Question:
How is it possible to achieve this behaviour with umano sliding panel and a bottom navigation view sliding on top of eachother?
Since Umano Sliding Panel up requires 2 child layouts(main layout and slider layout) where should i add the navigation view? At the moment my layout is like this:
'''
<RelativeLayout>
<SlidingPanelUp layout_above="bottom_navigation_view">
<(Main)CoordinatorLayout>
<(Slider)LinearLayout/>
<(Main)/CoordinatorLayout>
</SlidingPanelUp>
<BottomNavigationView alignParentBottom="true"/>
</RelativeLayout>
'''
Right now when the slider takes up all of the screen i have to hide the bottom navigation and when slider is collapsed or closed i have to make navigation visible again.
The problem is that i use "setVisibility" method on the navigation bar and it just appears and disappears out of nowhere and the transition is really ugly.
I tried using animations but the sliding animation from the SlidingPanel is faster than my custom animation so the navigation always ends up on top (basically the 'layout_above="bottom_navigation_view"' is not working).
Any idea how to make it as smooth as SoundCloud?
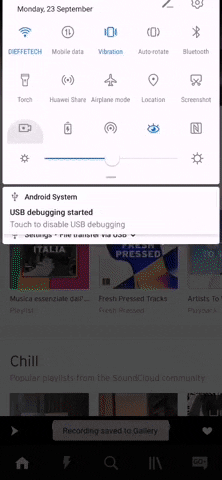
Answer: In the end i did like @Gabriele Mariotti said and implemented a <URL>.
For the SoundCloud like animation i used: <URL>.
Thanks everyone!